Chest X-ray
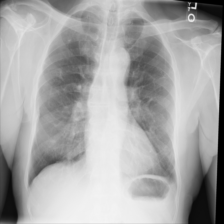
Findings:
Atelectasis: negative
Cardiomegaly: negative
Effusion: positive
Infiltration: negative
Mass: negative
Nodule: negative
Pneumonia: negative
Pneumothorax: negative
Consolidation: negative
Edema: negative
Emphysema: negative
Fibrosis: negative
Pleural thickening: negative
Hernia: negative